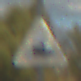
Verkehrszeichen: Bahnuebergang
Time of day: MorningAfternoon
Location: Outdoor (RoadRail)
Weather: PartlyCloudy
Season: NotSpecified
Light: Natural